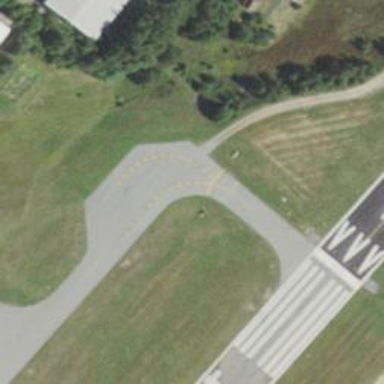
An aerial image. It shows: Image of taxiway at airport.